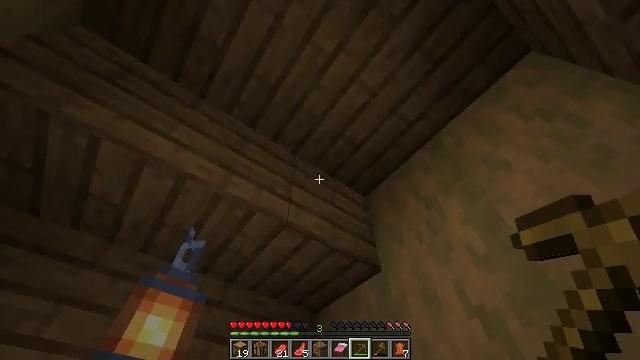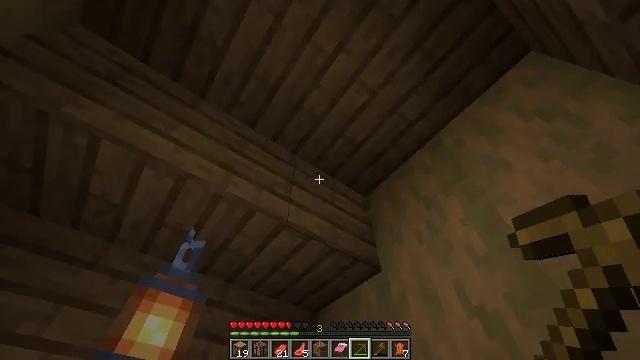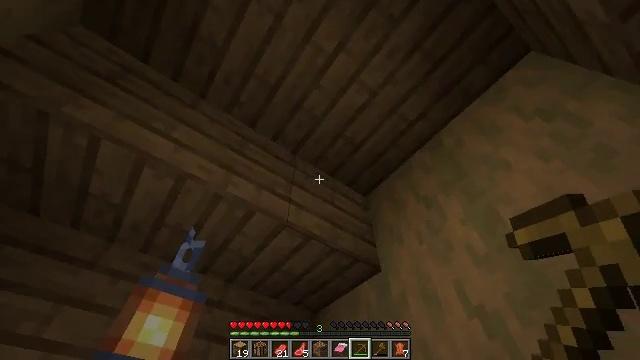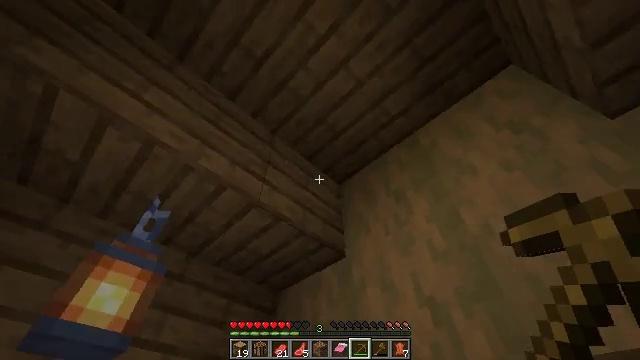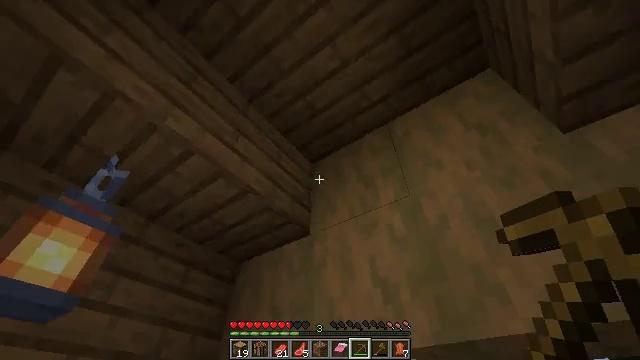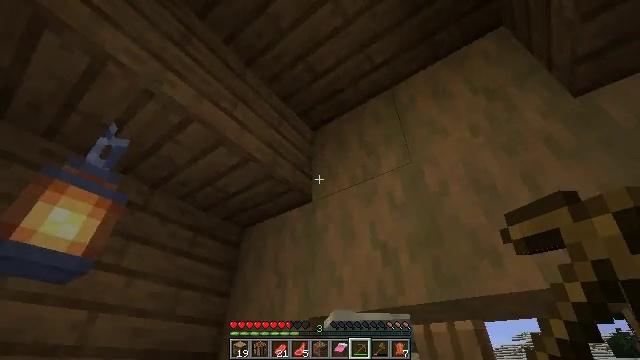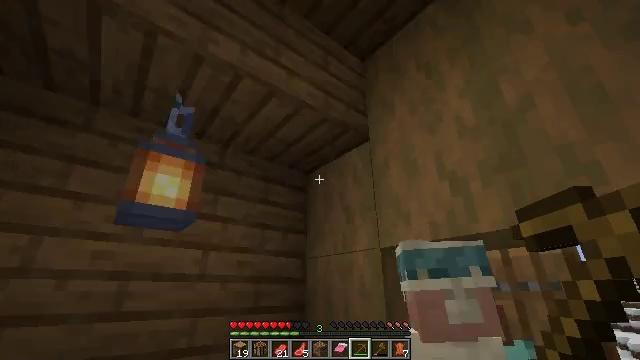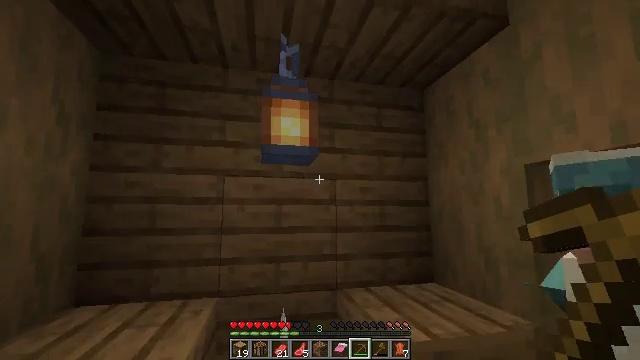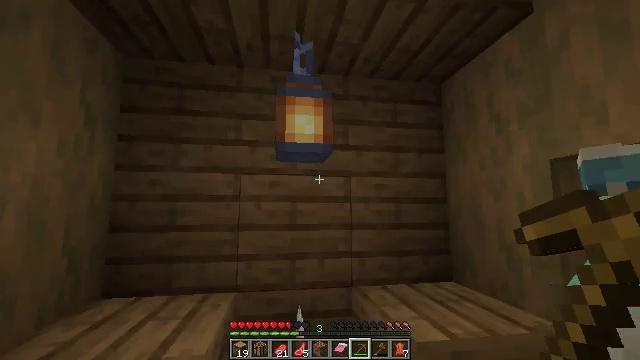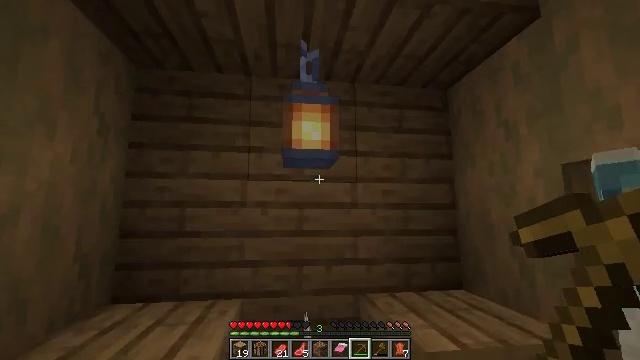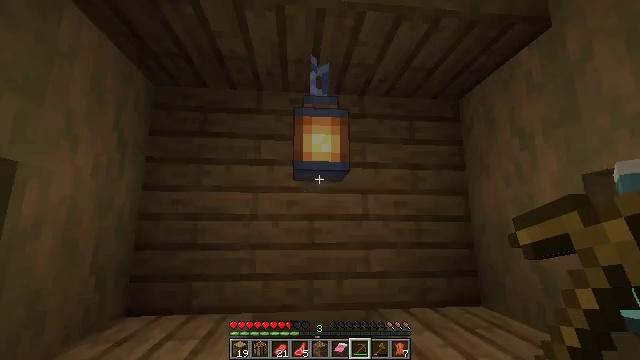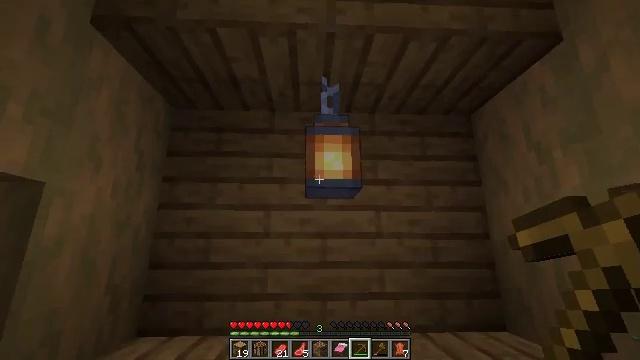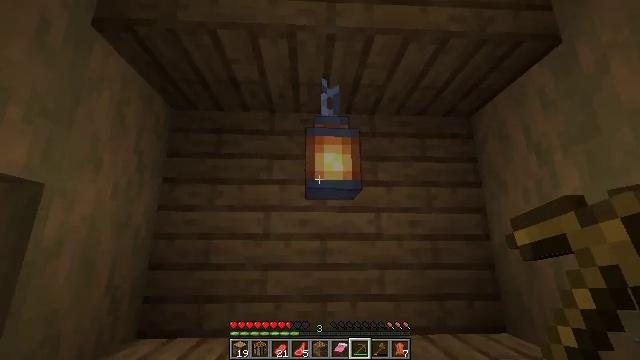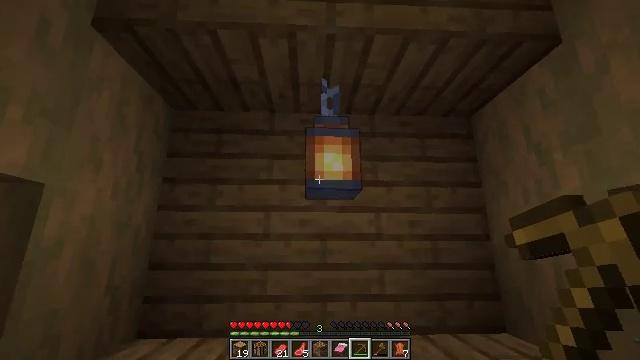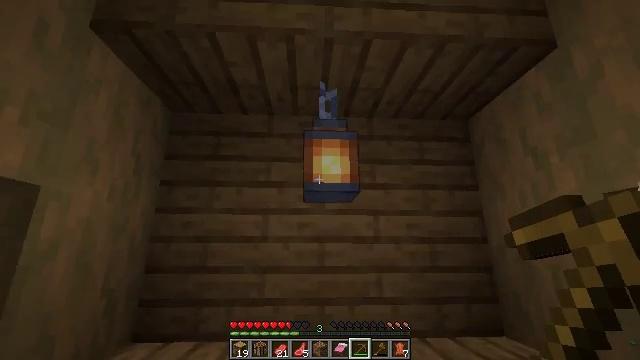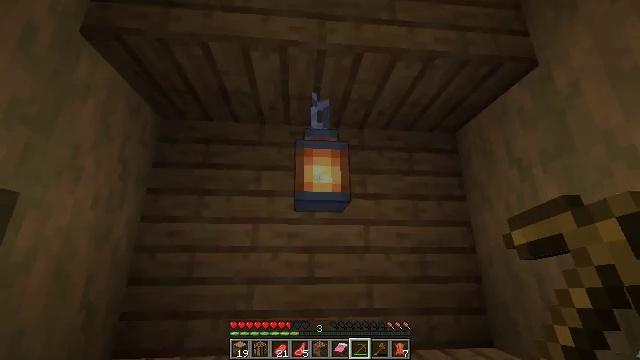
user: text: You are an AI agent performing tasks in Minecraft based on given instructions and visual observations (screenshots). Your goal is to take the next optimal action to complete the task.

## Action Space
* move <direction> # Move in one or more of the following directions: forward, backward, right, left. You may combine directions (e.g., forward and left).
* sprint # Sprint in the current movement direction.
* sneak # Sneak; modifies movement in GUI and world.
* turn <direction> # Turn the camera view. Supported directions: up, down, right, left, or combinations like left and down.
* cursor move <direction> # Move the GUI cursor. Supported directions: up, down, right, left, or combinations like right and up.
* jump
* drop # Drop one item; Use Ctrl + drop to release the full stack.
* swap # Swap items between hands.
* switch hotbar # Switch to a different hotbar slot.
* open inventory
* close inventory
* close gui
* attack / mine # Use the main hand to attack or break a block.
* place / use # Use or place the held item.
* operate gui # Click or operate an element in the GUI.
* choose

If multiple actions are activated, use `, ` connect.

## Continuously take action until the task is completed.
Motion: motion action
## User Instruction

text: Retrieve the lantern for relighting.
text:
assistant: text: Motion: no_op
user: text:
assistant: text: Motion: no_op
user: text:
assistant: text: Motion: turn right and down
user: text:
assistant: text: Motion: turn right and down
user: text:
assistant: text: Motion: turn down
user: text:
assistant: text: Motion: turn left and down
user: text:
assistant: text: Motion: turn left and down
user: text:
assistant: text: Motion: turn left
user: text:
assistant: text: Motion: turn left and up
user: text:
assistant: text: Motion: turn left and up
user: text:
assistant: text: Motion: turn left and up
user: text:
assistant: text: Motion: no_op
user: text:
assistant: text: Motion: no_op
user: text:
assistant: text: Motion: no_op
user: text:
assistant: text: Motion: turn right and up
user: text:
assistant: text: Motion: no_op
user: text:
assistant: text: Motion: no_op
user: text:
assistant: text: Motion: no_op
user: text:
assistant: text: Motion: turn down
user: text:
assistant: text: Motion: turn right and down
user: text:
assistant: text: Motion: turn right and down
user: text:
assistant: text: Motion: turn down
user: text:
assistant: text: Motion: no_op
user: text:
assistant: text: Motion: no_op
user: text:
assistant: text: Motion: no_op
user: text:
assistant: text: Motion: no_op
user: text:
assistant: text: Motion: no_op
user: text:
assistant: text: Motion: no_op
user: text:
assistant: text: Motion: no_op
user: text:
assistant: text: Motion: no_op